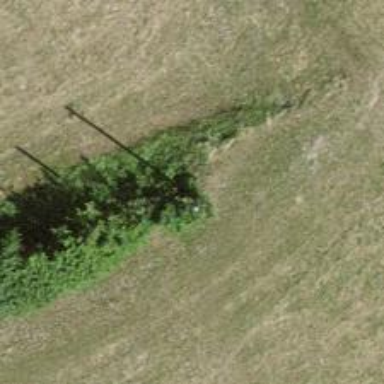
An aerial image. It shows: Power pole.